Question: Is there a component like ubuntu unity's overlay scrollbar for Delphi?

See also this video: <URL>
I use mostly Delphi 2007 but I don't really mind about the version.
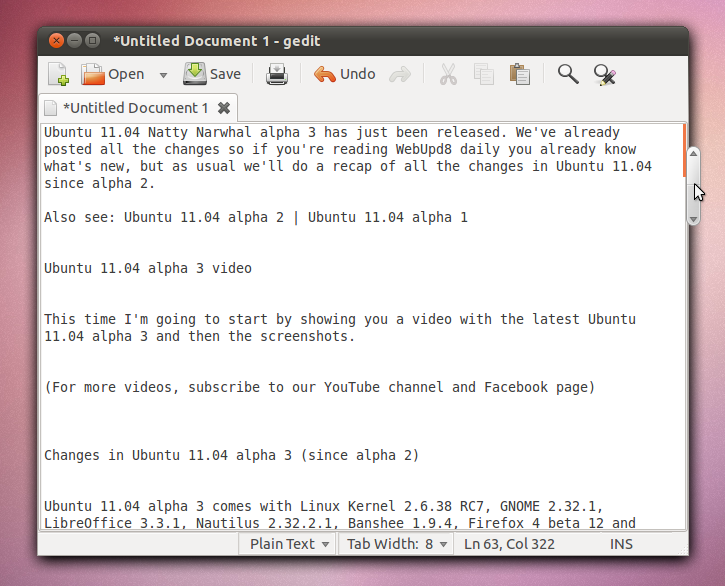
Answer: The closest I have seen is the scrolling behaviour in the <URL>.
It doesn't go "outboard" like your sample image, but instead it uses zero screen real-estate (hiding the scroll bar) until you mouse over the area, then you have to mouse down and "flick" the contents up or down, like you were using an iPad or iPod-touch.
The TMS controls come with full source code, and I believe you could probably modify them to paint the way you show above, if you know enough about GDI+.
A second alternative is to implement your own separate control and scrollview-container. Note that it's deceptively difficult to get something like this right, and that users will mostly prefer the standard windows way of working, and will quickly ask you for a configuration option to turn your innovations off, so be sure to code in an off-switch for them.
incidentally, this is so new-school, it's old school. The image/style for a thin line, and a big thumb, that ubuntu came up with is familiar to me, because it's similar to OpenLook, with the thumb moved a bit left or right, but less usable, because of the narrowness:

I particularly like this image which calls it an "elevator" which ascends and descends on a "cable":